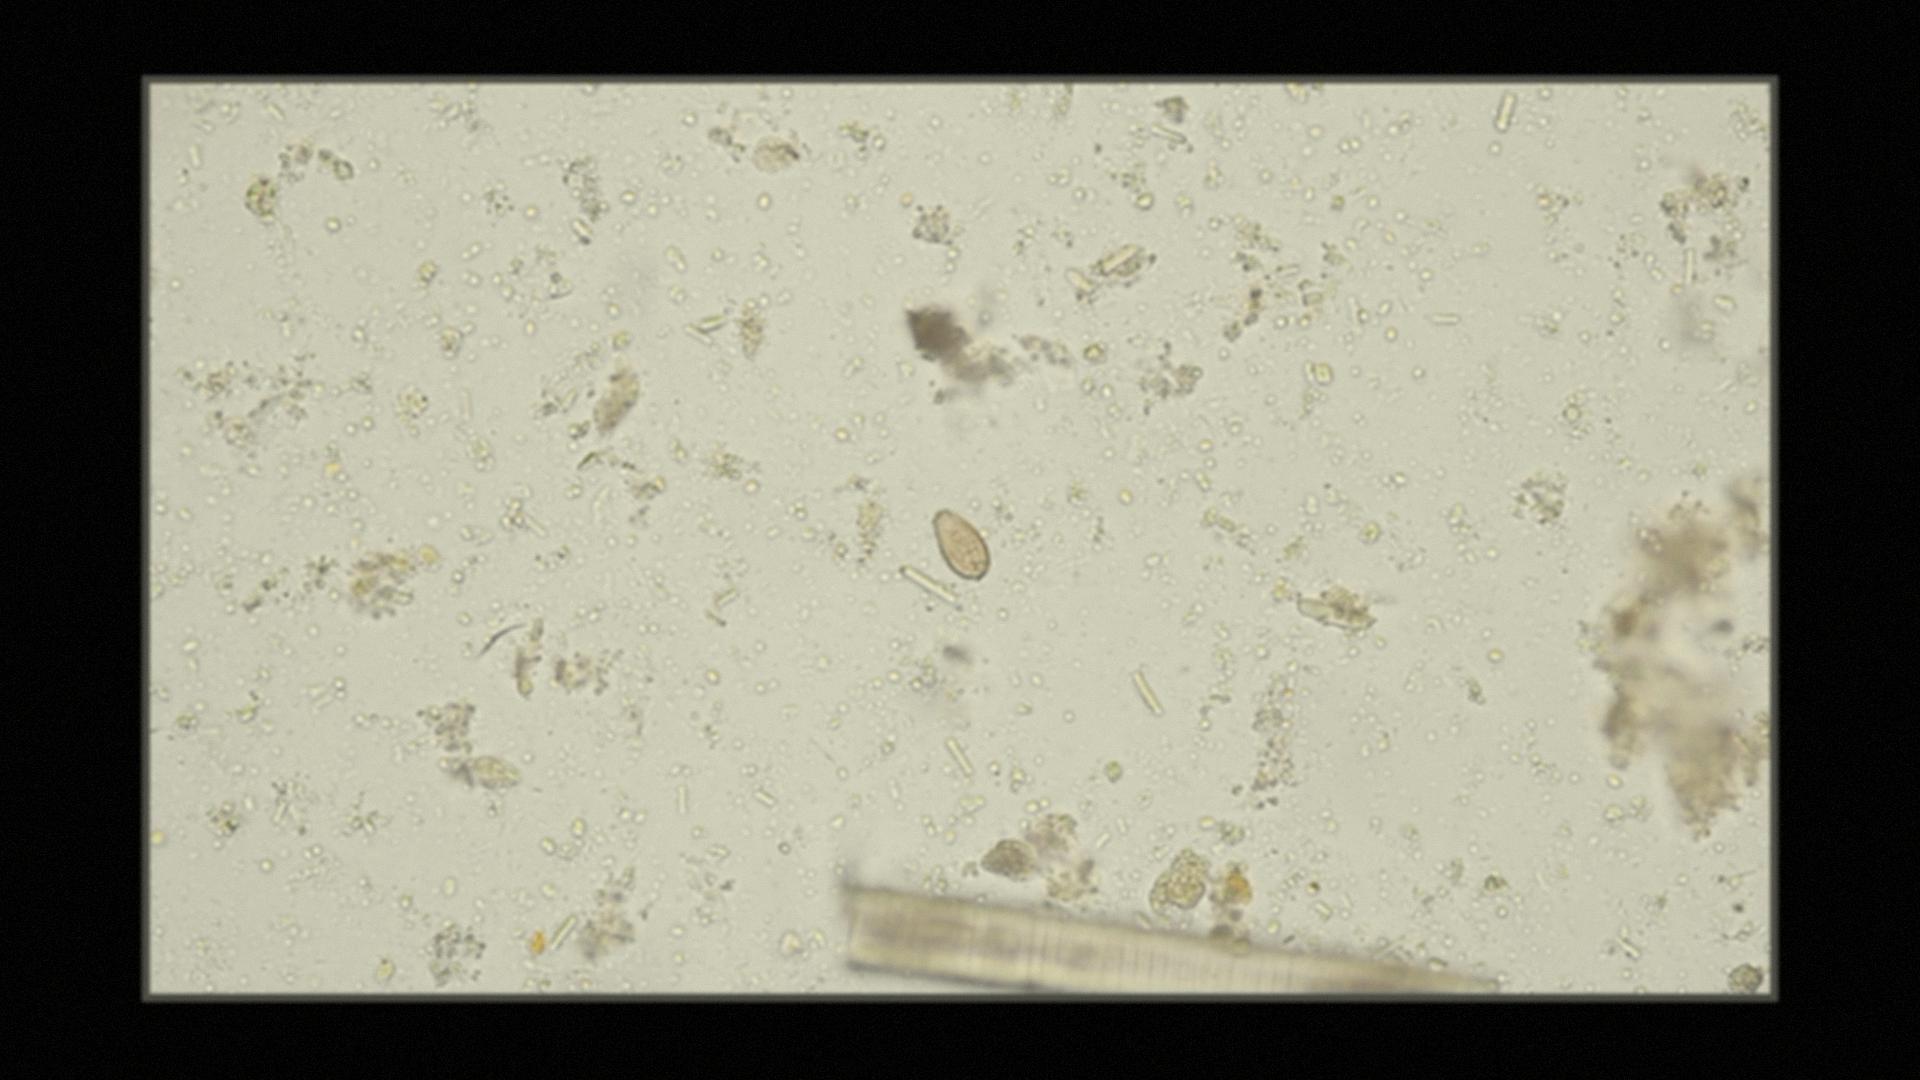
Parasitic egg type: Opisthorchis viverrine